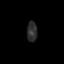
Tissue: prostate
Cell type: Fibroblasts
Senescence score: 0.7373
Nuclear area (px): 201
Mean DAPI intensity: 45.881